Field crop: maize
Growth stage: 2
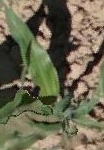
Species: maize